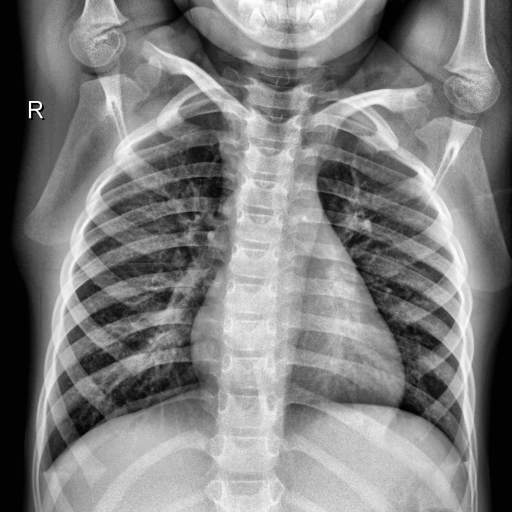
Finding: NORMAL